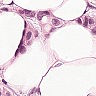
Metastatic tissue present: yes